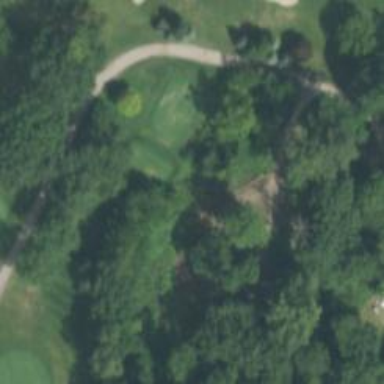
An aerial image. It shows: View of golf hole.